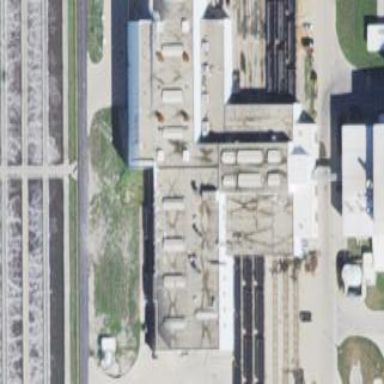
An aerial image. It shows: Industrial building.